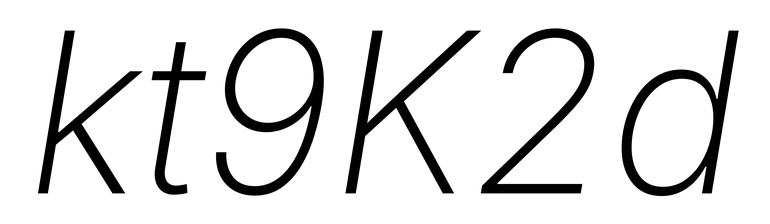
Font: Inter-Italic_ExtraLight_Italic